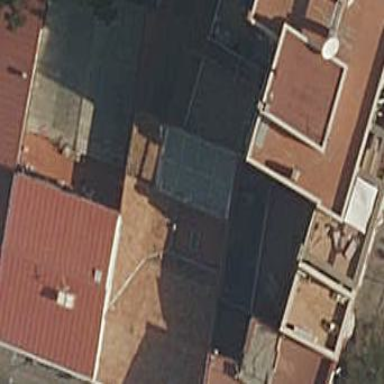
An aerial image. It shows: Residential building.